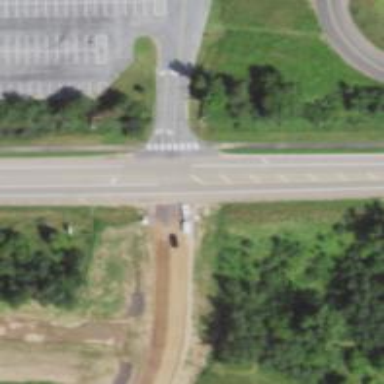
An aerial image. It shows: Marked asphalt cycleway with crossing.